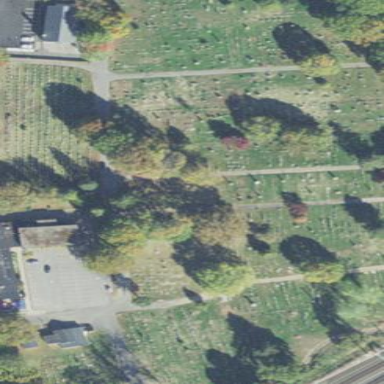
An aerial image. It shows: Cemetery or grave yard.